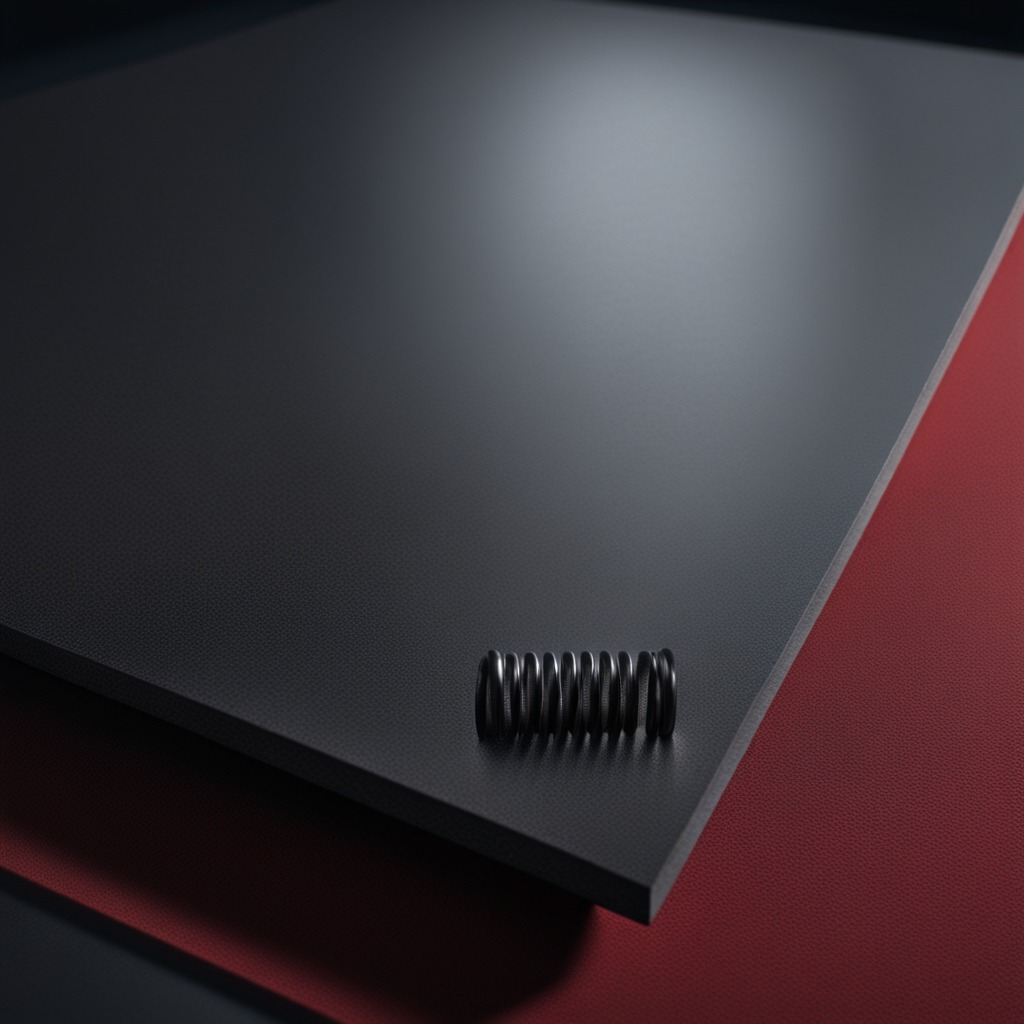
A coiled metal spring lies on the clean granite tabletop.